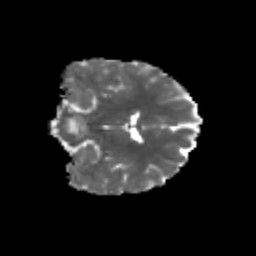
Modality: MD
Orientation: coronal
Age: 23
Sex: female
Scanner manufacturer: siemens
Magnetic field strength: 3 T
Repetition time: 3.5 s
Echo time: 0.113 s